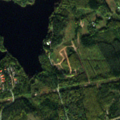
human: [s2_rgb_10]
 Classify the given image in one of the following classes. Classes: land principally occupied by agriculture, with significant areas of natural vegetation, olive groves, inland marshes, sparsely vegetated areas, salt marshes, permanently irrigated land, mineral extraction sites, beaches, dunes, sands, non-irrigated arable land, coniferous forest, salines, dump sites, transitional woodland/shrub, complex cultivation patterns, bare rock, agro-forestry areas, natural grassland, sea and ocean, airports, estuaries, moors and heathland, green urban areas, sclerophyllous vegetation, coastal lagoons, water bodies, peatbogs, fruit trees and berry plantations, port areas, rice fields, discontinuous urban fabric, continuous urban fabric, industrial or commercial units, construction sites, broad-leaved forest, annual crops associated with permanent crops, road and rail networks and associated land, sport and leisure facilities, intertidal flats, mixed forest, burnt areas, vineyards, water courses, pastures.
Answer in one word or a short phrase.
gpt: discontinuous urban fabric, industrial or commercial units, broad-leaved forest, coniferous forest, mixed forest, transitional woodland/shrub, water bodies